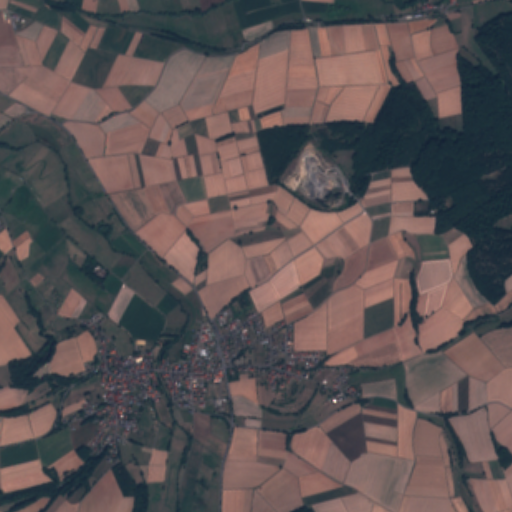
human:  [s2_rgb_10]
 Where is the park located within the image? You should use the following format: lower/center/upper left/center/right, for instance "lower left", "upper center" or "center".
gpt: The park is located in the lower left of the image.
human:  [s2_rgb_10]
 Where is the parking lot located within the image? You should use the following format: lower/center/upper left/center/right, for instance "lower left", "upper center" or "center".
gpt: The parking lot is located in the lower center of the image.
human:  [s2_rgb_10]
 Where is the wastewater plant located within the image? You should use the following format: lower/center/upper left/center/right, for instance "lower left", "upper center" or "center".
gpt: The wastewater plant is located in the center left of the image.
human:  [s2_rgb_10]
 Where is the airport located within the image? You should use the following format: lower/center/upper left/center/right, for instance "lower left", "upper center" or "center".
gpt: There is no airport in the image.